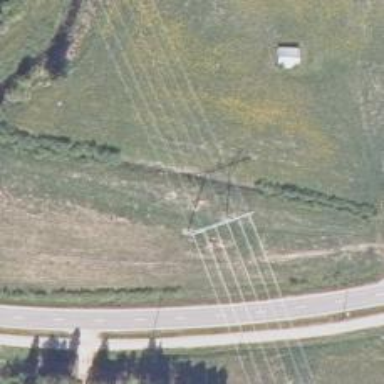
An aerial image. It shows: Power tower.